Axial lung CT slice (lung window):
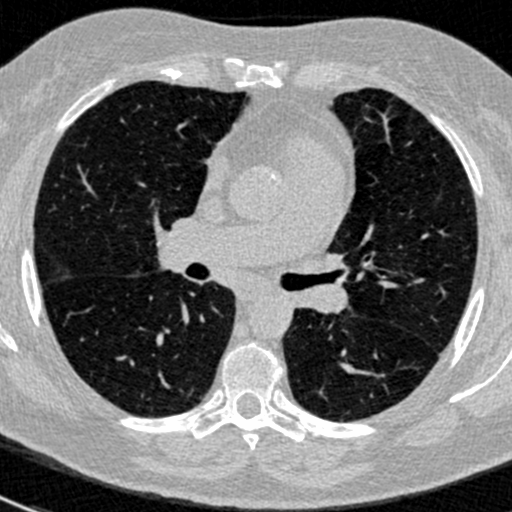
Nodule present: no